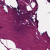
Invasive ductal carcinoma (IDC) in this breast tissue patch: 0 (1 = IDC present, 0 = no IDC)